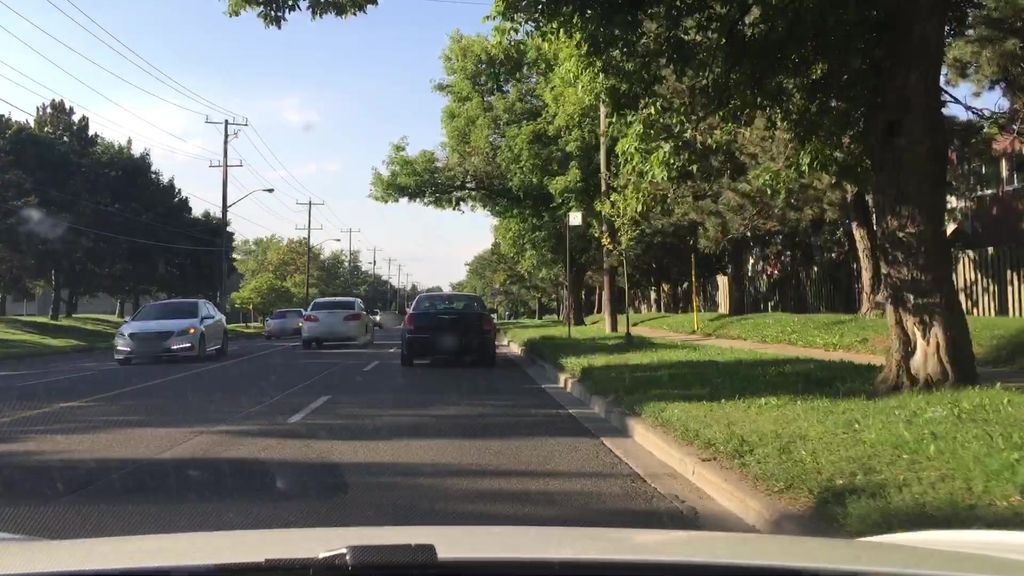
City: toronto